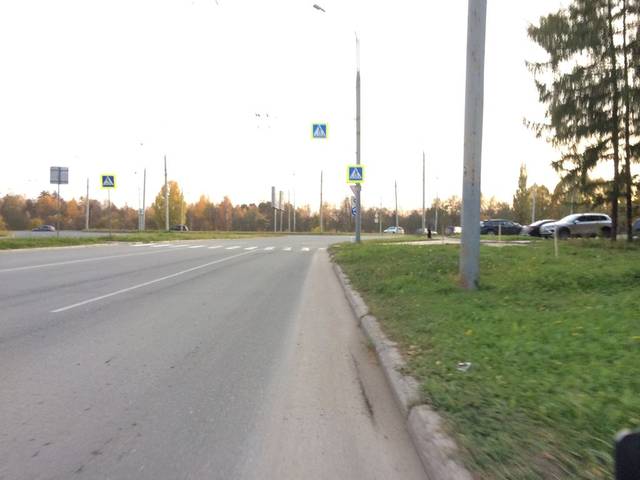
Region: Russia
Coordinates: 56.625, 47.934